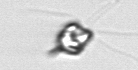
Label: Pyramimonas_longicauda